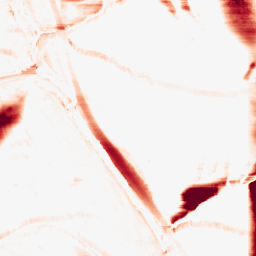
Category: morphological
Decomposition family: morphological_rect
Decomposition parameters: operation: opening
width: 50
height: 10
Upsampling method: edge_directed
Upsampling parameters: scale: 4
Upsampling scale: 4